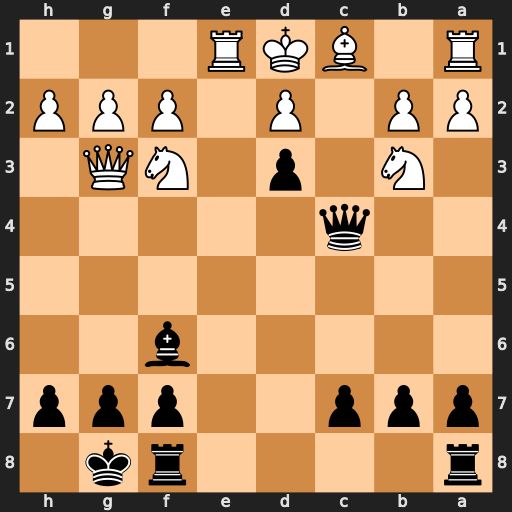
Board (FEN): r4rk1/ppp2ppp/5b2/8/2q5/1N1p1NQ1/PP1P1PPP/R1BKR3
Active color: b
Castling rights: -
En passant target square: -
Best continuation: Qc2#